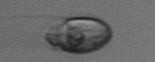
Label: Amphidinium